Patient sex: F
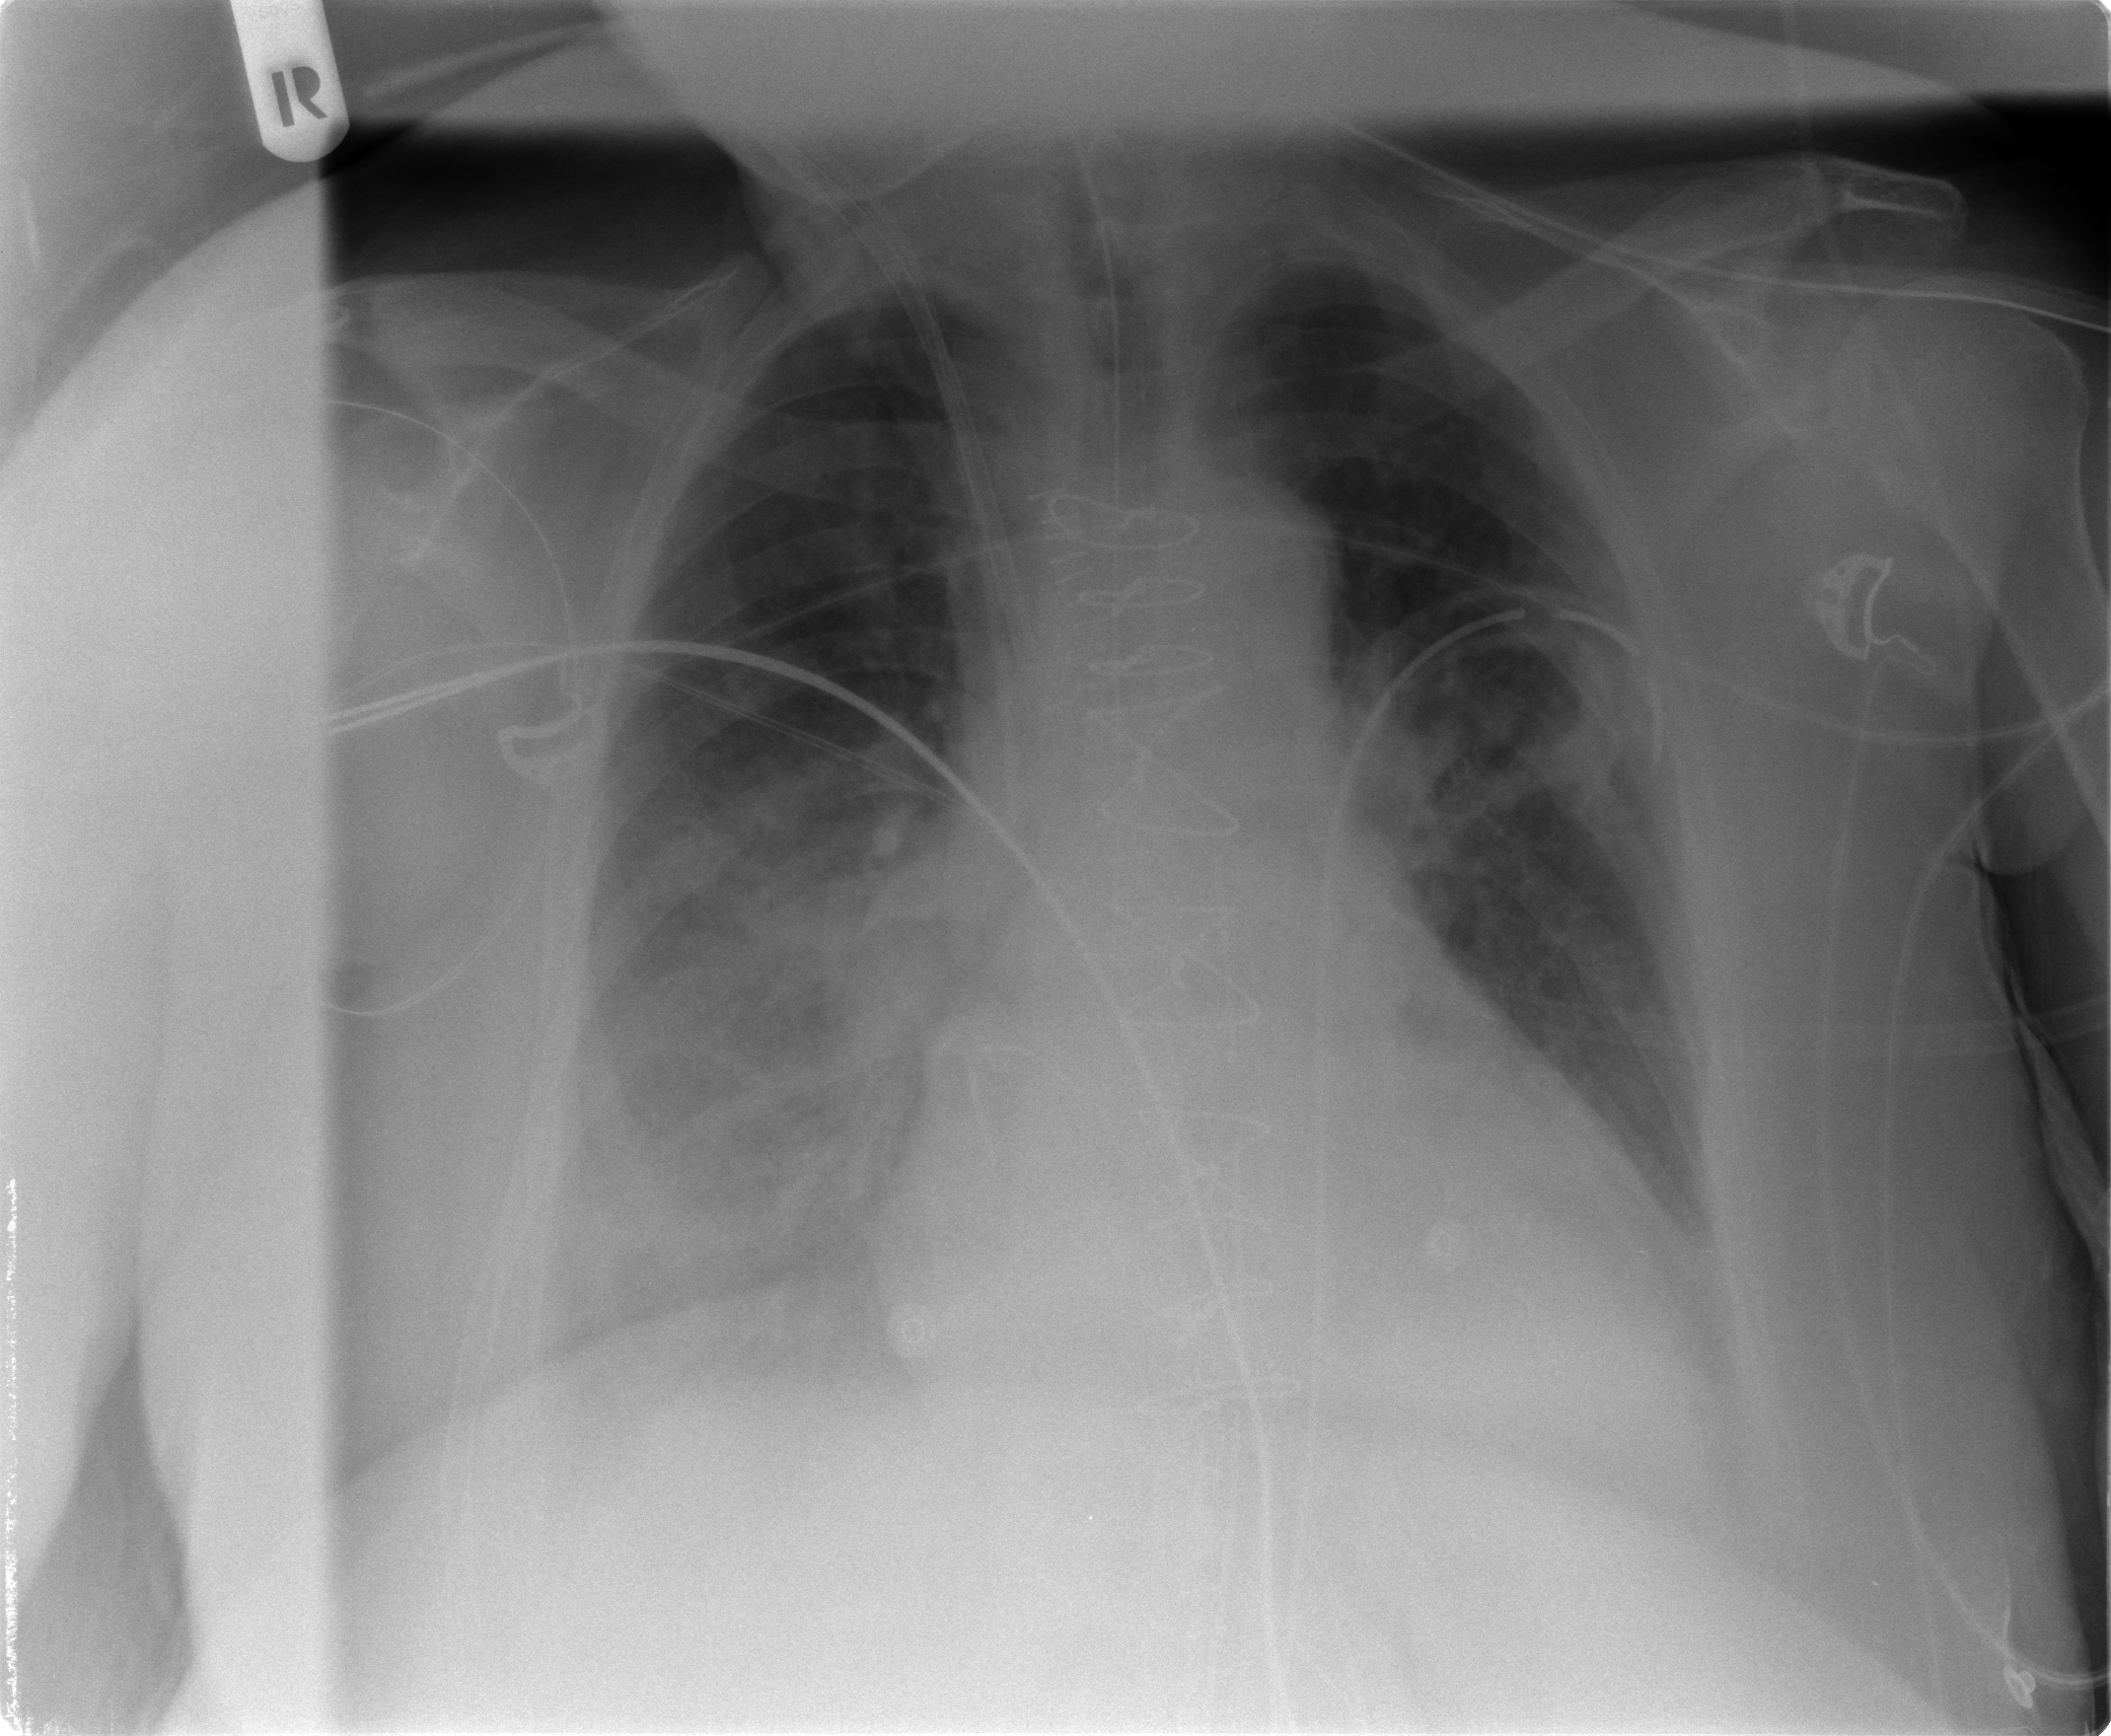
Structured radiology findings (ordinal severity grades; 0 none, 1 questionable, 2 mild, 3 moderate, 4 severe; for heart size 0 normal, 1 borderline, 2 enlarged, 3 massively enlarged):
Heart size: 2
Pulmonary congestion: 3
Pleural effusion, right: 3
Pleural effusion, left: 2
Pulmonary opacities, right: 0
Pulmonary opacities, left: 0
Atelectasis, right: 3
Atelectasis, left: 3